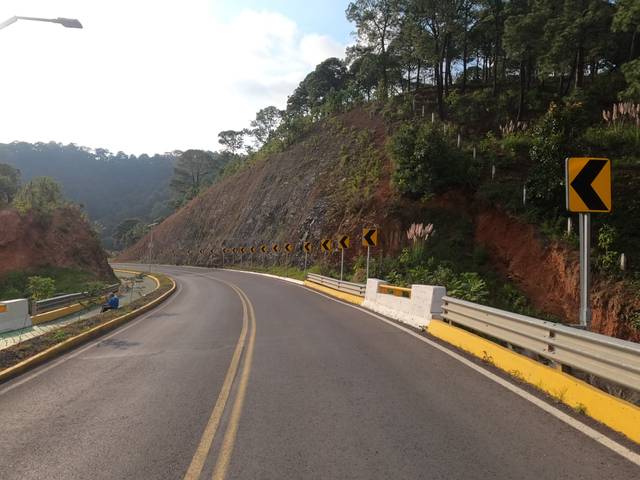
Region: Mexico
Coordinates: 19.21, -100.109